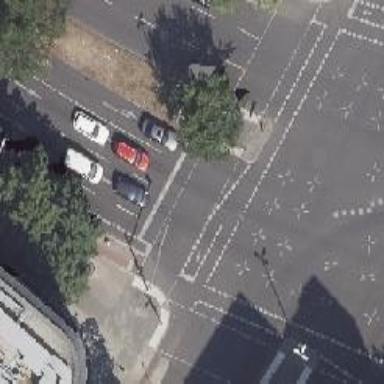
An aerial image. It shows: Asphalt footway with crossing controlled by traffic signals.